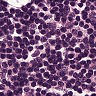
Metastatic tissue present: no